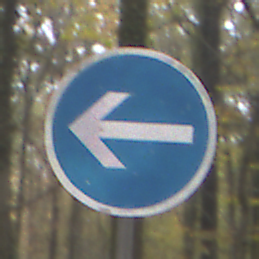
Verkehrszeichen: VorgeschriebeneFahrtrichtungHierLinks
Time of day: MorningAfternoon
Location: Outdoor (Nature)
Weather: Overcast
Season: Autumn
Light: Natural